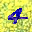
Label: 4